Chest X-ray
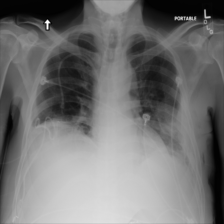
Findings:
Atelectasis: positive
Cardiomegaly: negative
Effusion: negative
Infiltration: negative
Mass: negative
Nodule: negative
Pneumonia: negative
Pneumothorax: negative
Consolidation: negative
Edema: negative
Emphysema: negative
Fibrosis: negative
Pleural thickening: positive
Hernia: negative